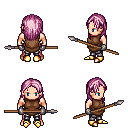
a pixel art fantasy rpg character, male body template, human, light skin, brown tunic, metal pants, pink long hairstyle, metal gloves, gold boots, spear, four views (front, back, left, right), 2x2 character sprite sheet, small pixel art, hard edges, no anti-aliasing